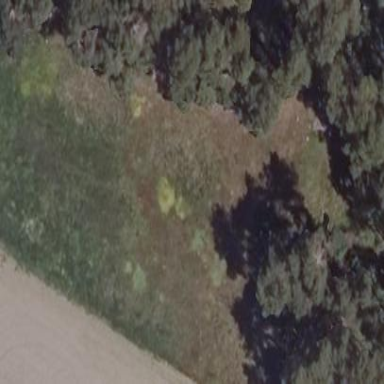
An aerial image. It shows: Beautiful meadow.